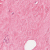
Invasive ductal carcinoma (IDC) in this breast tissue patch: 0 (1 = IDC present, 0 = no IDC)